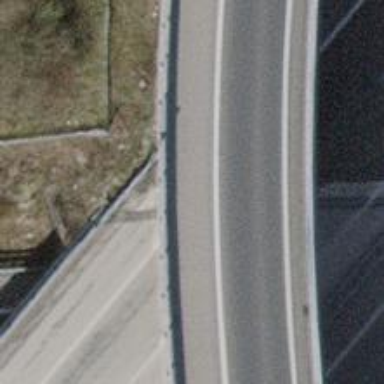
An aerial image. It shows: Asphalt surface bridge on motorway link.